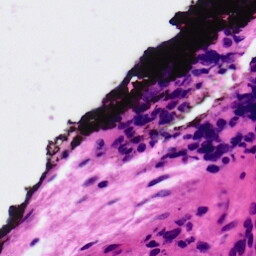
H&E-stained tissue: Ovarian